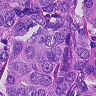
Metastatic tissue present: yes